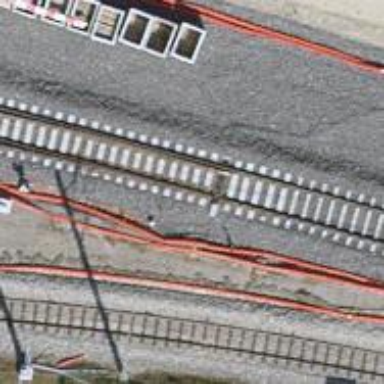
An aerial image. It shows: Railway switch.